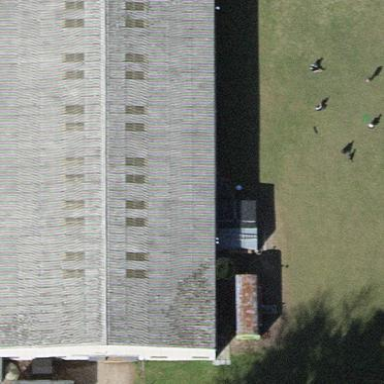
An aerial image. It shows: Sports centre building.